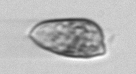
Label: Prorocentrum_dentatum